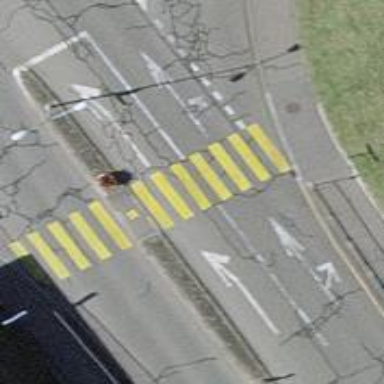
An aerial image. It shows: Marked road crossing.